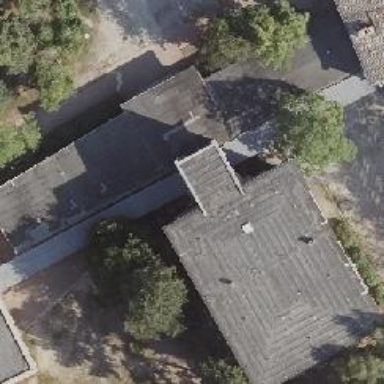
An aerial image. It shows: School building.